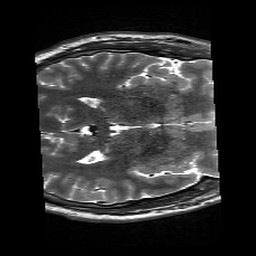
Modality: T2w
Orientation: axial
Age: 26
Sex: male